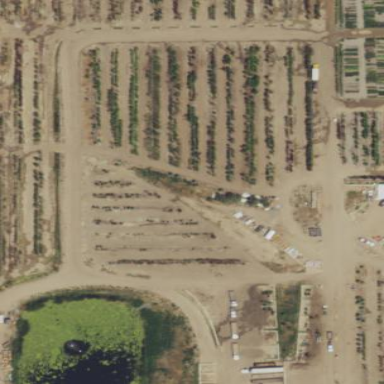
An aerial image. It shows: Plant nursery.